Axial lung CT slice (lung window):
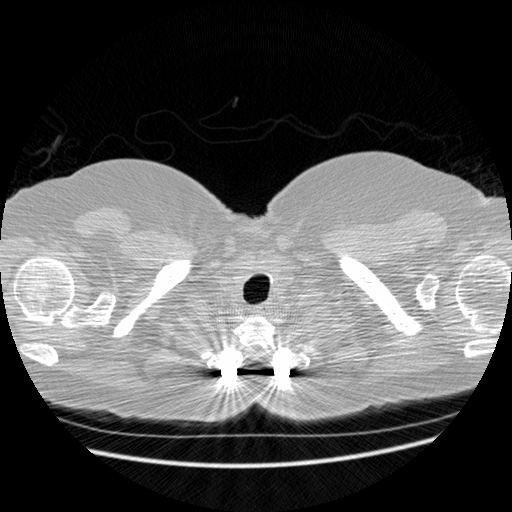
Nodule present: no